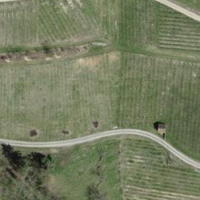
EUNIS habitat code: 40
Species observed at this site:
Ficaria verna
Gryllus campestris